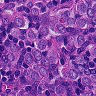
Metastatic tissue present: yes